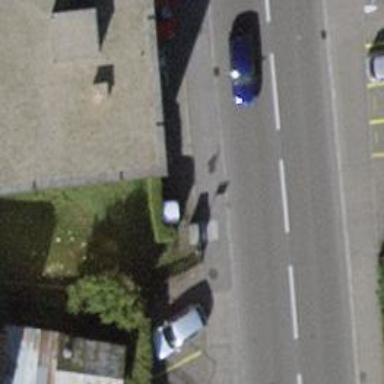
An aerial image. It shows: Bus stop with platform for public transport.